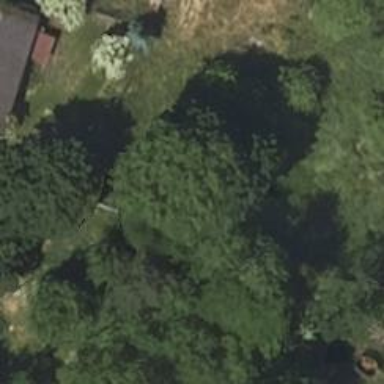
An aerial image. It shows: Deciduous tree with broadleaved leaves.